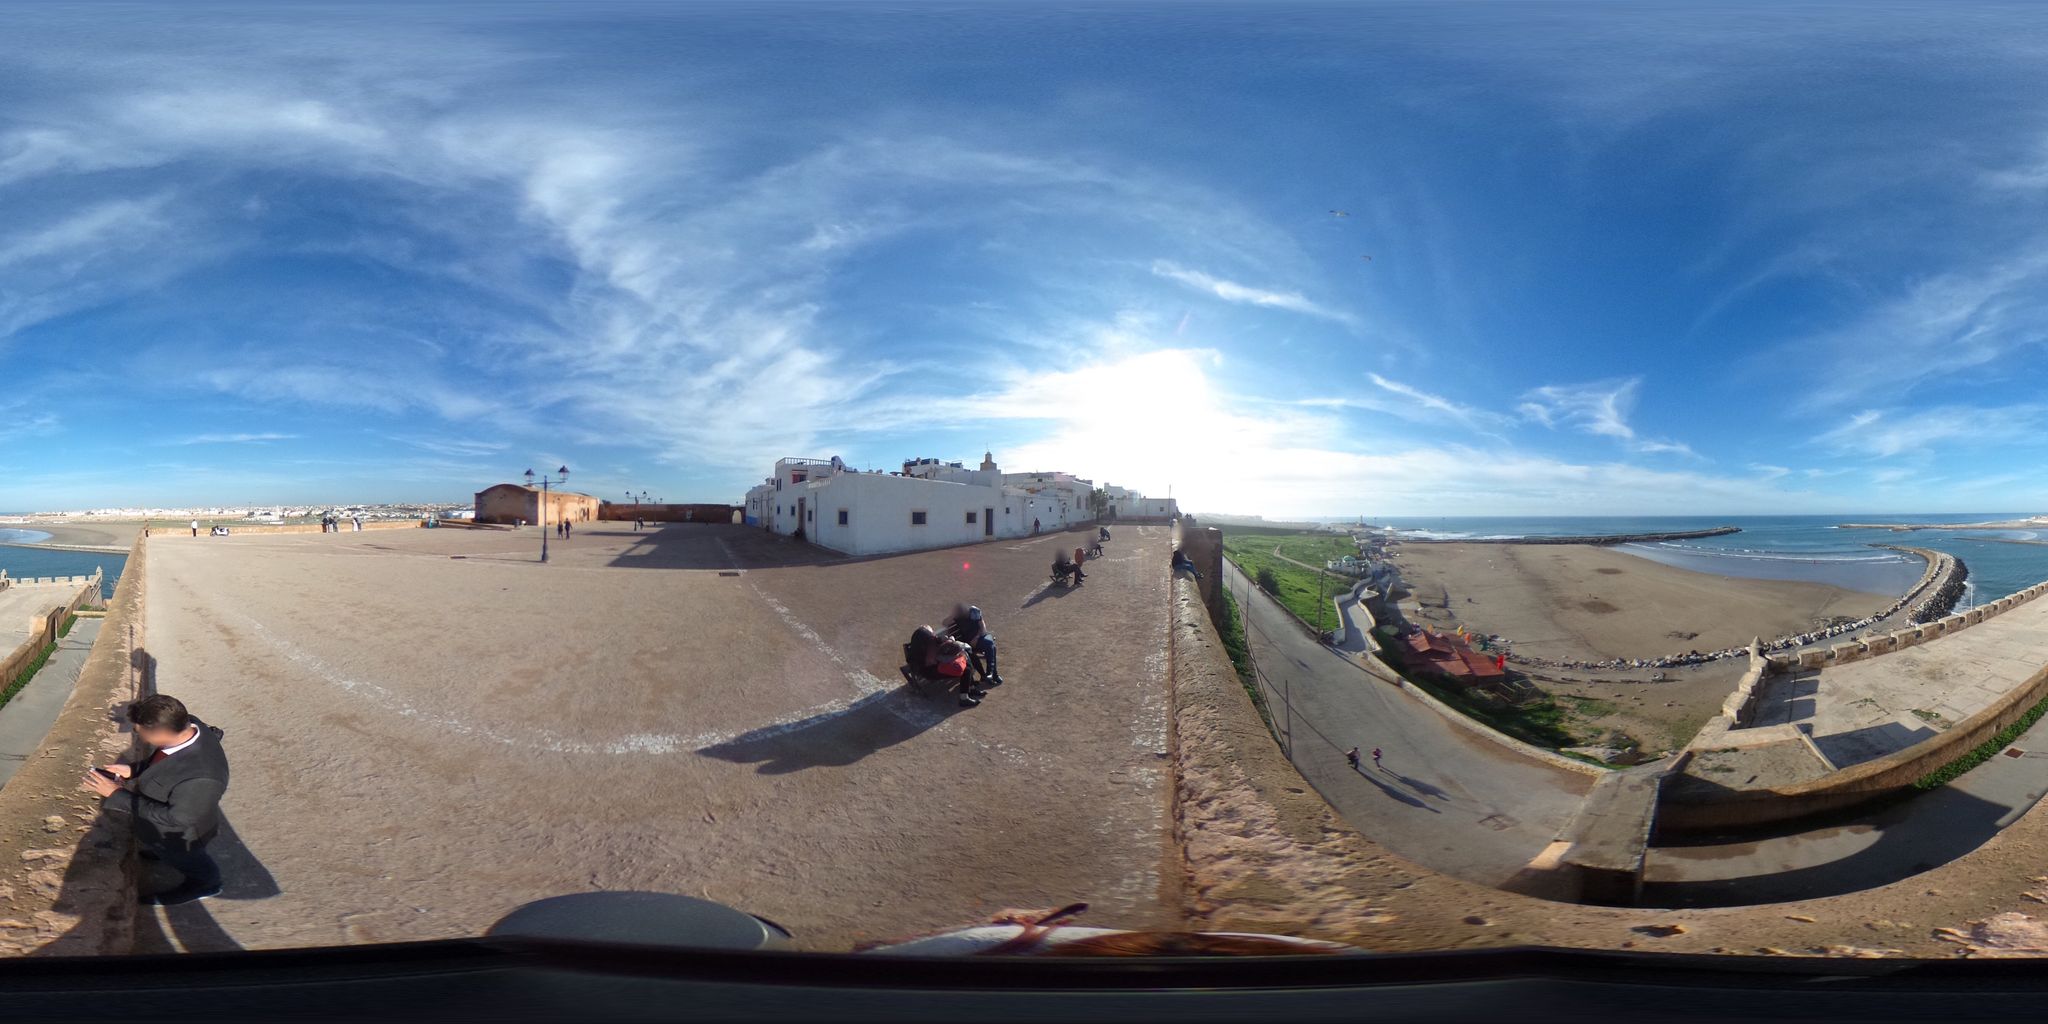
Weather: clear
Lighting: day
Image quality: good
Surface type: cycling surface
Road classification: service, steps, residential
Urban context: urban centre
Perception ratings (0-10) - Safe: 3.37, Lively: 2.78, Beautiful: 7.54, Boring: 8.91, Depressing: 3.2, Wealthy: 3.23